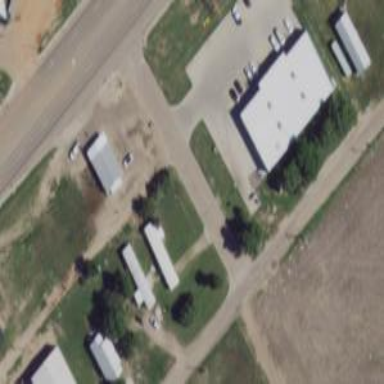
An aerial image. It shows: Alley classified as service road.